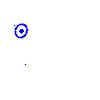
Particle: kaon